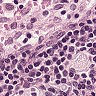
Metastatic tissue present: no